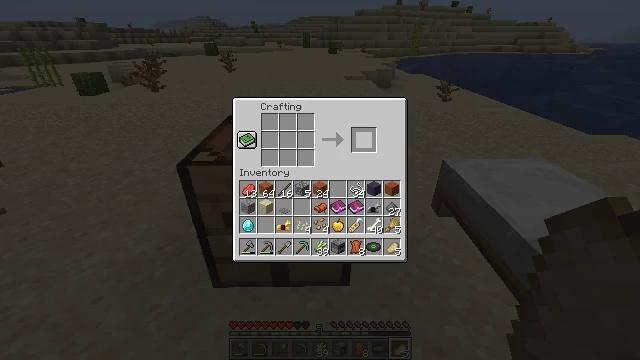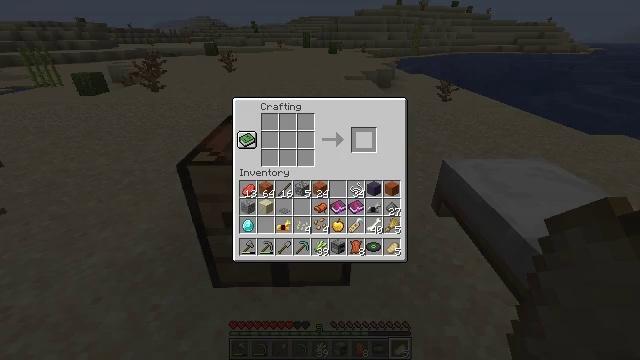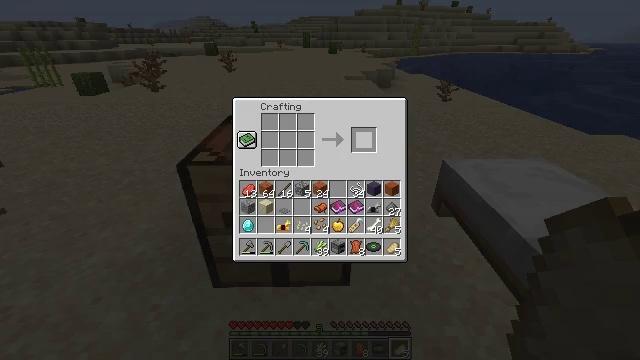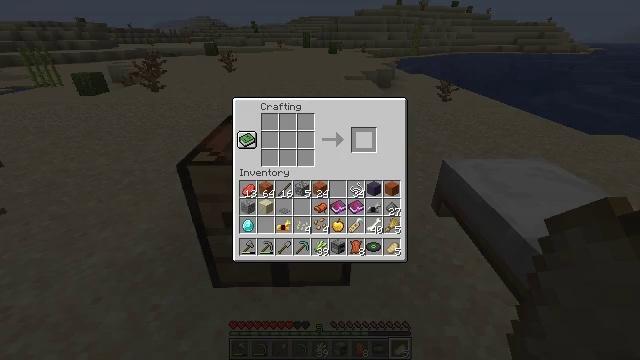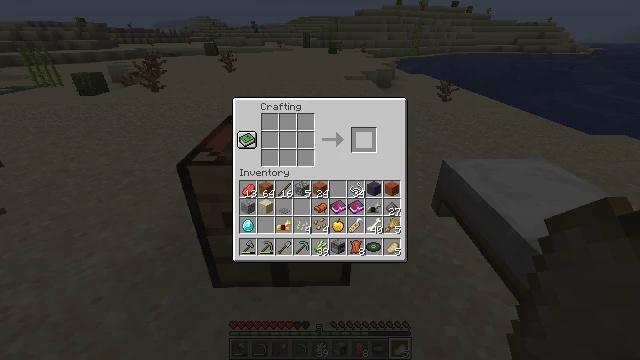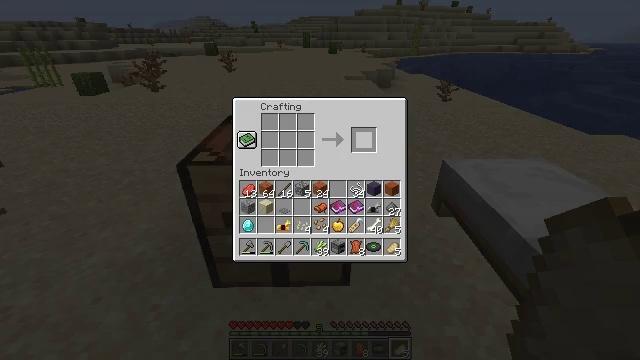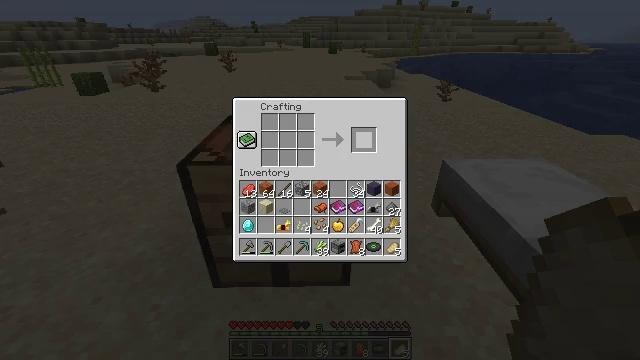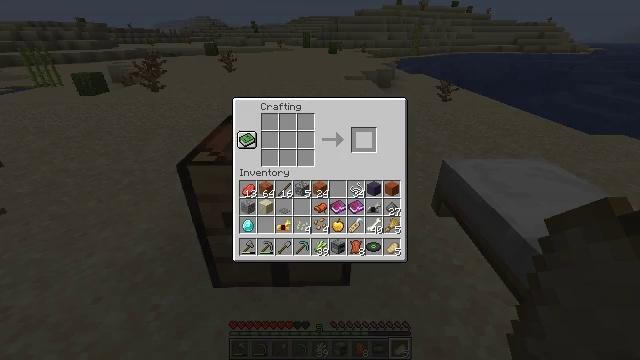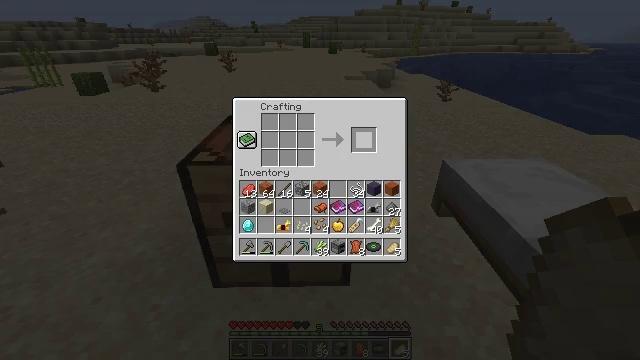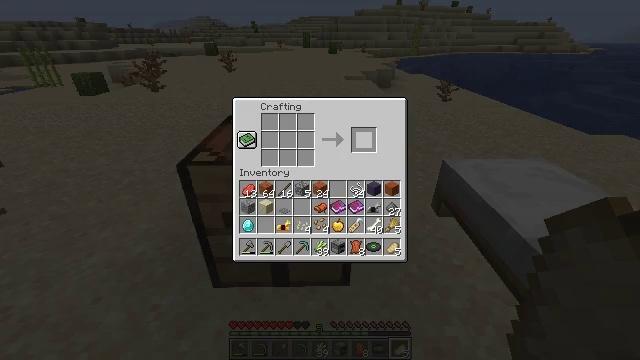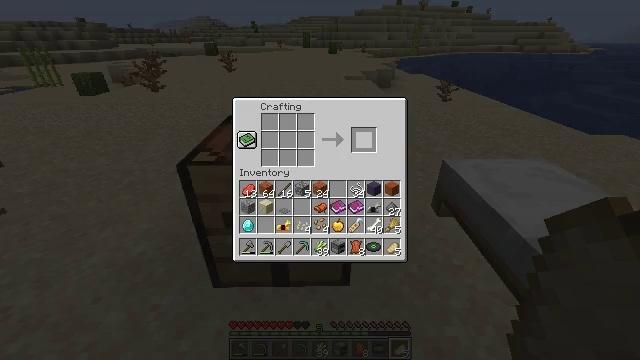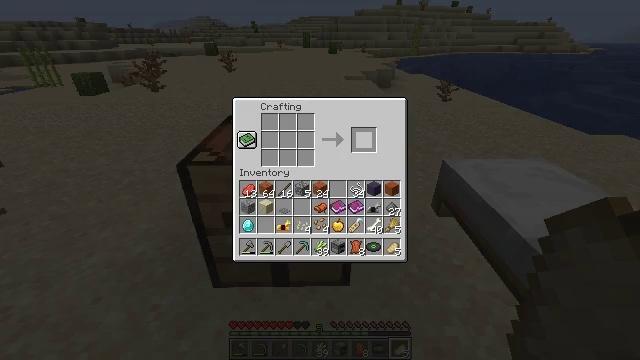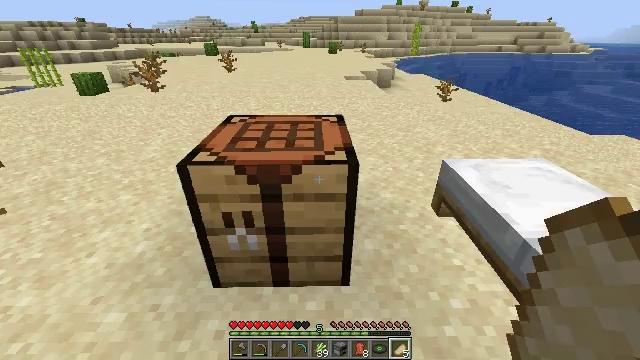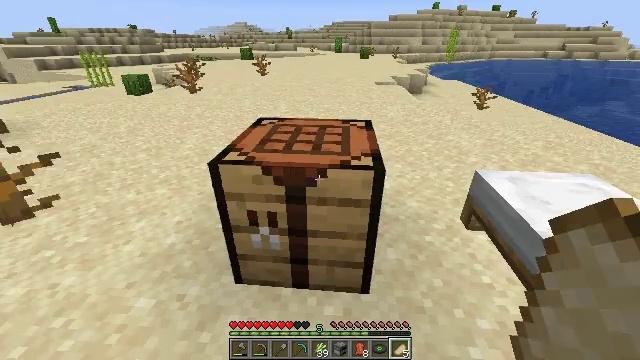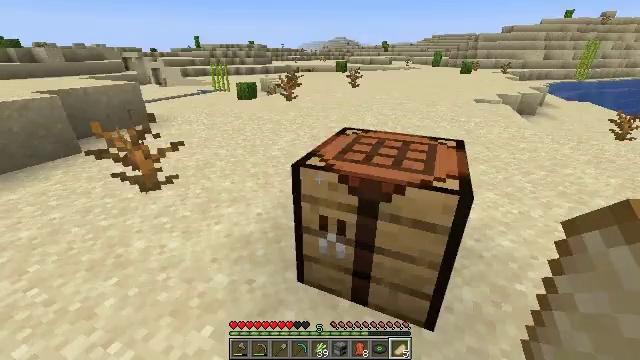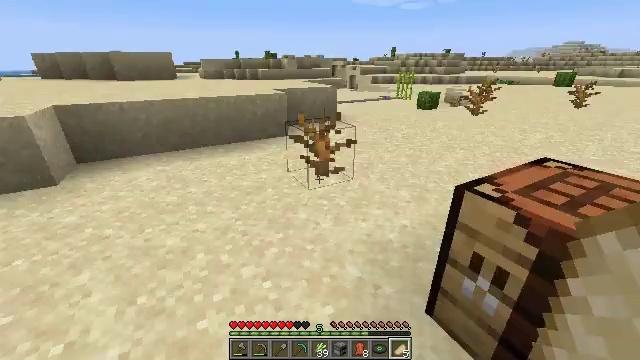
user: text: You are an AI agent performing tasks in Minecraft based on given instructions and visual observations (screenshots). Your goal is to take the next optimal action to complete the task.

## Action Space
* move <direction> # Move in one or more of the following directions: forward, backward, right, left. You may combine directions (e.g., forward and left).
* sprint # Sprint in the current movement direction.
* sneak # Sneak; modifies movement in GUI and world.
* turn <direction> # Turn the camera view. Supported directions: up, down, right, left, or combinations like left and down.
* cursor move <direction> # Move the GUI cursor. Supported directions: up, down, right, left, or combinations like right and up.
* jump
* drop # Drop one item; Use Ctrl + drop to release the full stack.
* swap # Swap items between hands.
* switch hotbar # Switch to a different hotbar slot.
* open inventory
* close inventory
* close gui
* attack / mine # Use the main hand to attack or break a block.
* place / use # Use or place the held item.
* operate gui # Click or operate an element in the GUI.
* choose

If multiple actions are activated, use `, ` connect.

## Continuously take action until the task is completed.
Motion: motion action
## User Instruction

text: Dig up some sand.
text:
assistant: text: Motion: sneak, open gui
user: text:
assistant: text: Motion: sneak
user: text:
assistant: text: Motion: sneak
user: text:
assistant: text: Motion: no_op
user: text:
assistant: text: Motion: no_op
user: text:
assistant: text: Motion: no_op
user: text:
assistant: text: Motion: no_op
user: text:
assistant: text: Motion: no_op
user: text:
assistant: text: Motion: no_op
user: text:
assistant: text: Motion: no_op
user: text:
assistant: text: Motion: no_op
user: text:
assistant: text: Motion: no_op
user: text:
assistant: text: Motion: turn left, close gui
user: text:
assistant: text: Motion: turn left and up
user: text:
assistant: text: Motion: turn left and up
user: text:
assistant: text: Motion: turn left and up
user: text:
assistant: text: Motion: turn left
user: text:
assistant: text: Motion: move forward
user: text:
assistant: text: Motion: move forward
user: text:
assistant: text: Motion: move forward
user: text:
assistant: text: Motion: move forward, turn left
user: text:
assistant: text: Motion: move forward, turn left and down
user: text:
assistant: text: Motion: move forward, turn left
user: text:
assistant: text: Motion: move forward, turn left
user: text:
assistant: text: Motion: move forward, turn left
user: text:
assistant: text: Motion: move forward
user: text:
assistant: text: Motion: move forward, turn left
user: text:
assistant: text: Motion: move forward
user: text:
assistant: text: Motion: move forward
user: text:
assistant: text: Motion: move forward